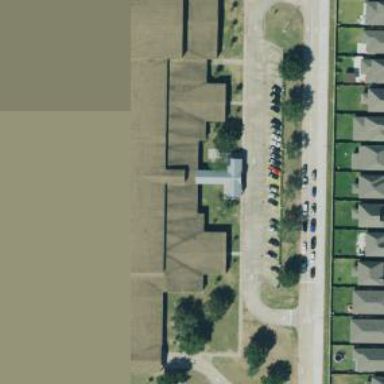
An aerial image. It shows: School building.